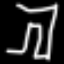
Label: pants